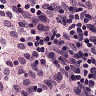
Metastatic tissue present: no